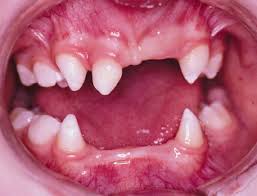
Condition: hypodontia